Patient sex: M
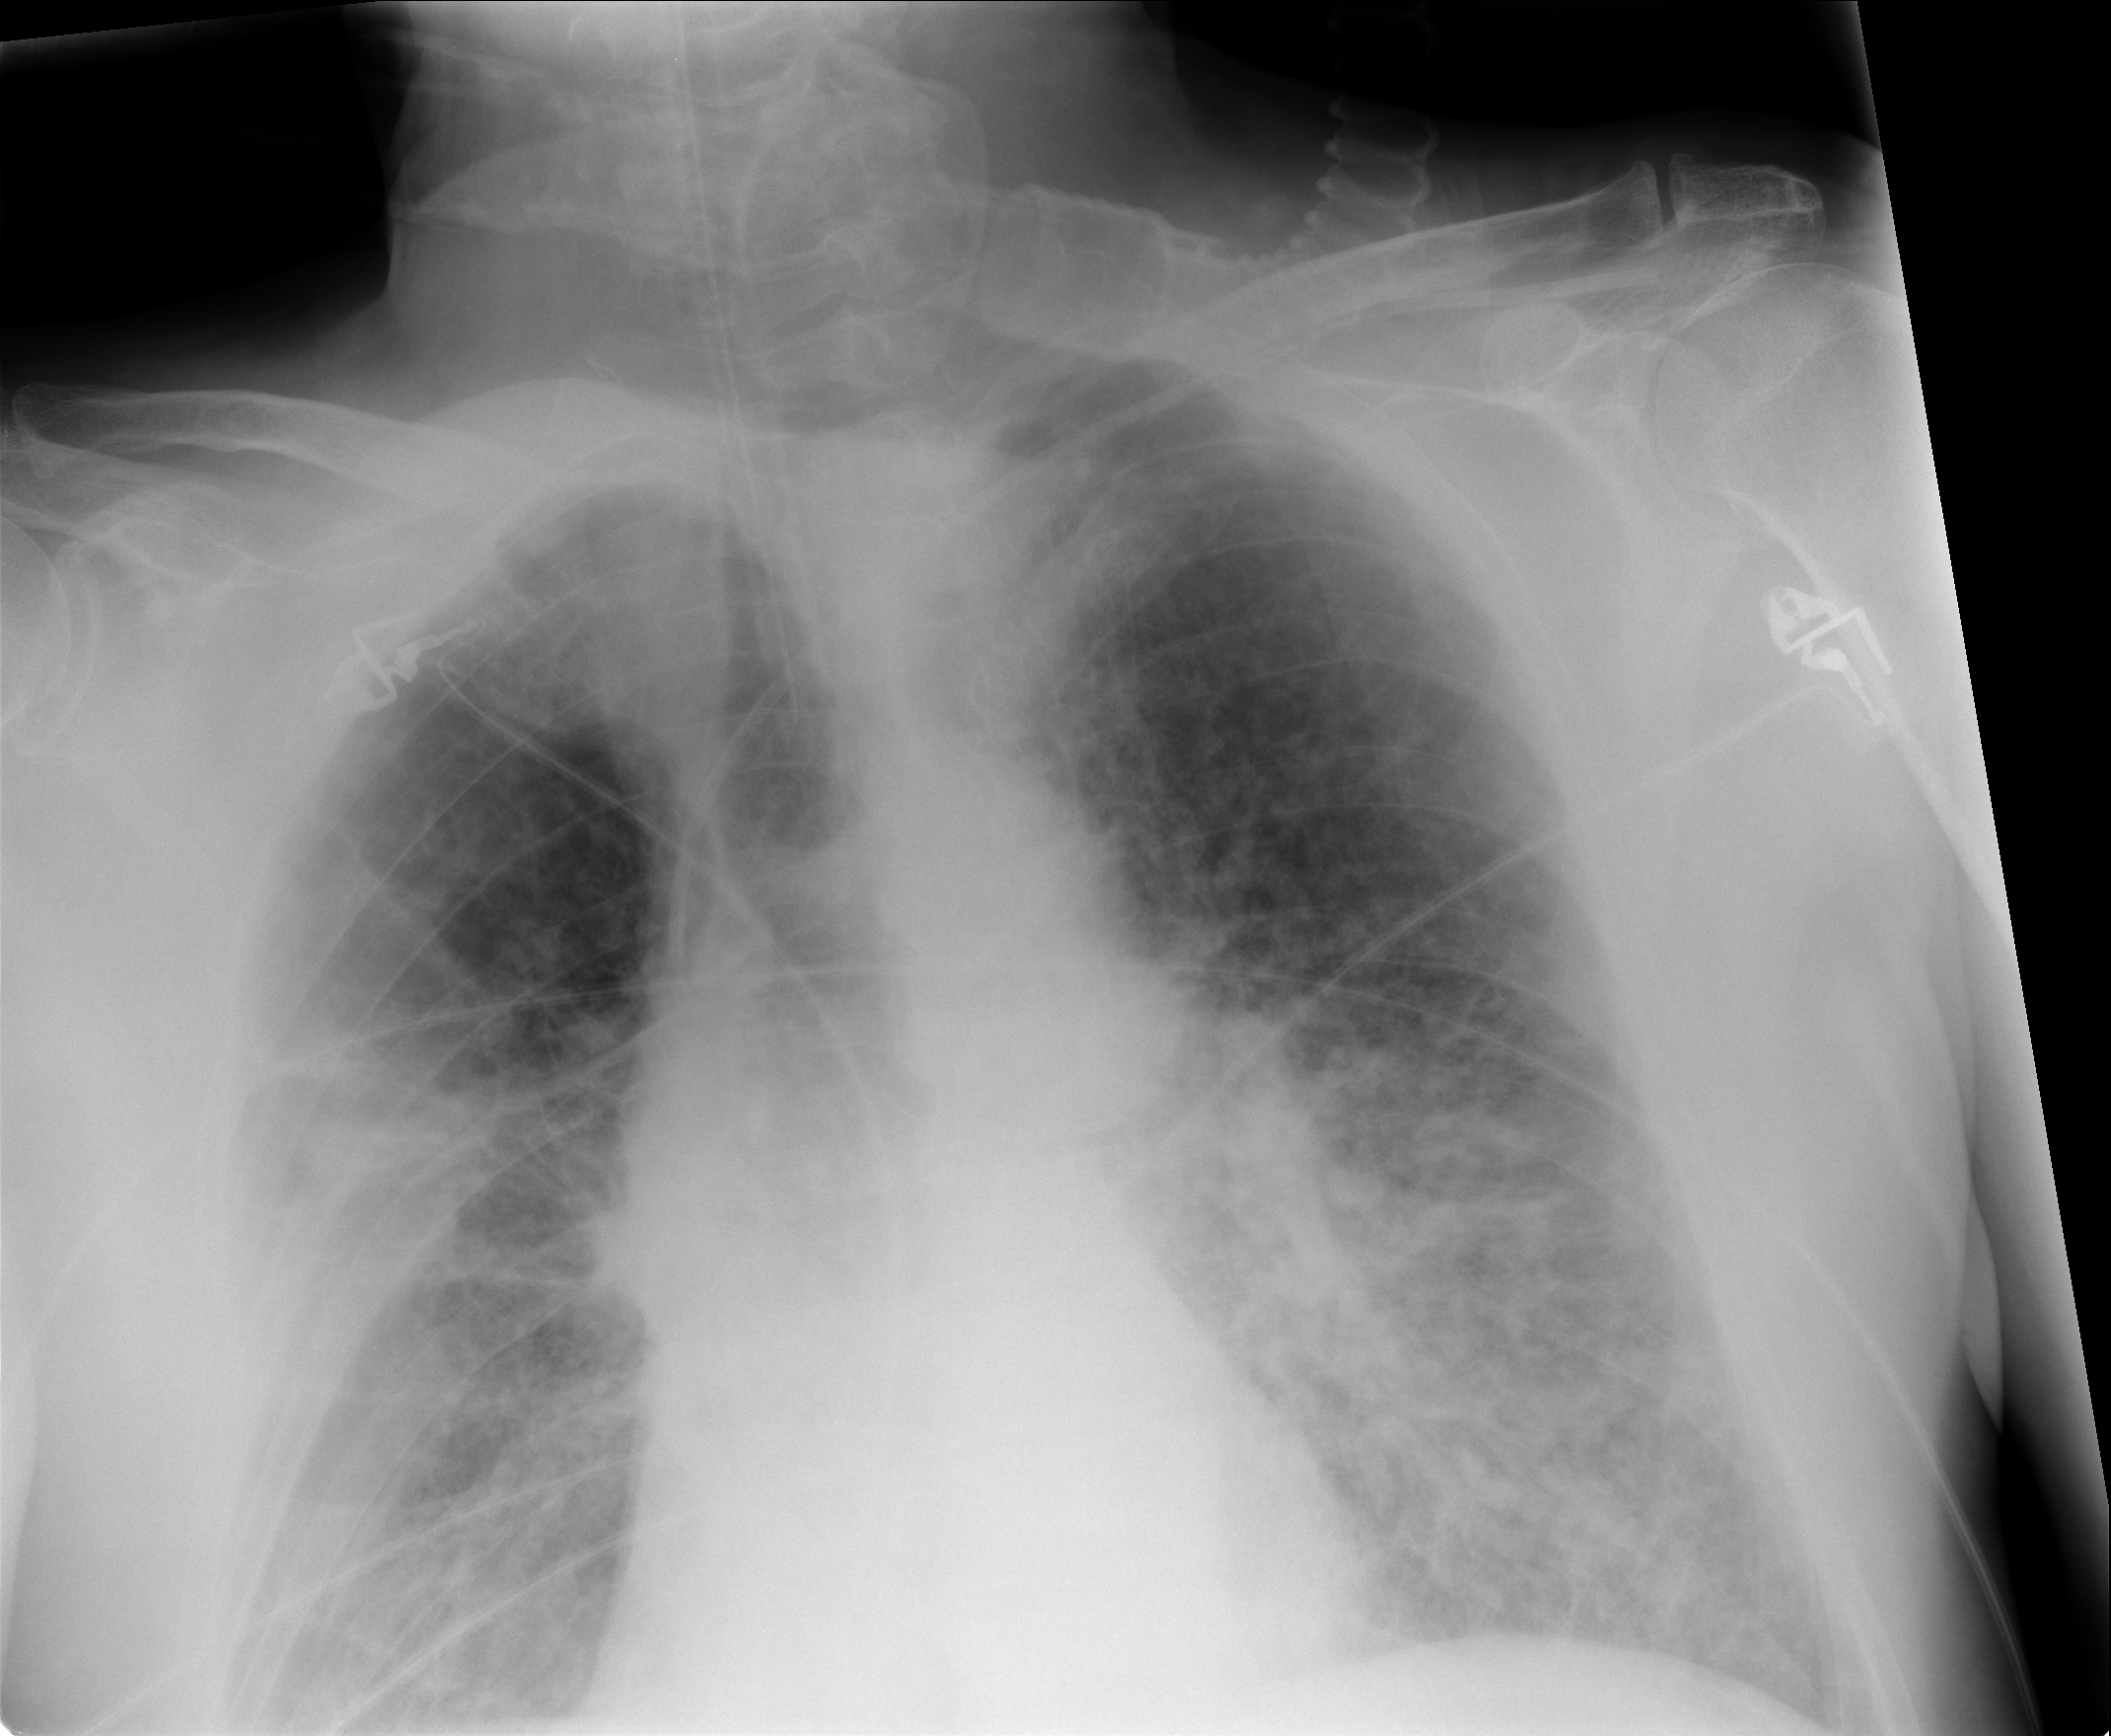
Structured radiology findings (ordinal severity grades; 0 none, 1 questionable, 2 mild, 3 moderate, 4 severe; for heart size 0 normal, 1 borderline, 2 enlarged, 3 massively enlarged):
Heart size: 1
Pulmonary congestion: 3
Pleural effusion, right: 2
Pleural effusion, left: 2
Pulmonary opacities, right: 2
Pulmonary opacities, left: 3
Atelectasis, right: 2
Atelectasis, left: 2